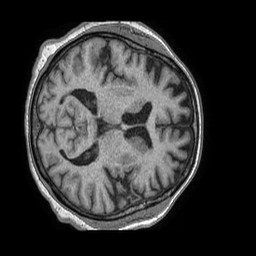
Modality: T1w
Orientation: axial
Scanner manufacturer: philips
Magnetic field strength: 1.5 T
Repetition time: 0.007673 s
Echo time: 0.003493 s